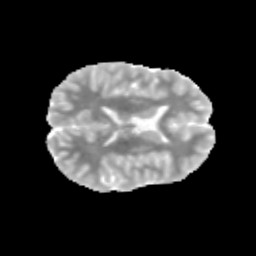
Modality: MD
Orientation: axial
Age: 13
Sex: male
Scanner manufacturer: siemens
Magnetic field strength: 3 T
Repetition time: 3.8 s
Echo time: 0.07 s